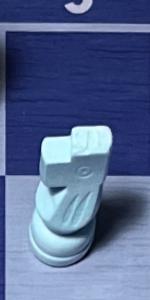
Label: Knight_White